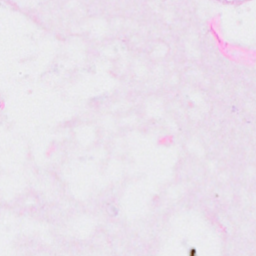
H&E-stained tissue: Breast